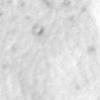
Label: no_change